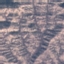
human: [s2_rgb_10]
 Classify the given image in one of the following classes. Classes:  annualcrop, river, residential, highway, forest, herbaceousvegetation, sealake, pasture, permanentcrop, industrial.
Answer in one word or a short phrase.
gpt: HerbaceousVegetation